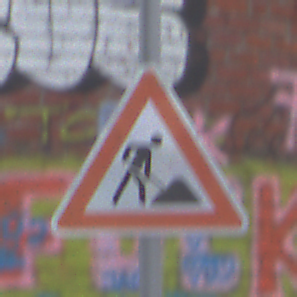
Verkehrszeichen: Arbeitsstelle
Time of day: MorningAfternoon
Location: Outdoor (Suburban)
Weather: Overcast
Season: NotSpecified
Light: Natural